Question:
What I am trying to do is if I place two objects [A and B] at certain positions, how can I find where C should be? The velocities are not the same. Object A's velocity is 30 m/s, Object B's is 20 m/s.
In the picture, I have drawn that the velocities are the same. It should give you a general idea of what I am trying to do, though.
I have been messing around with this, but I do not even know where to start.
Thank you in advanced to all of you who reply.
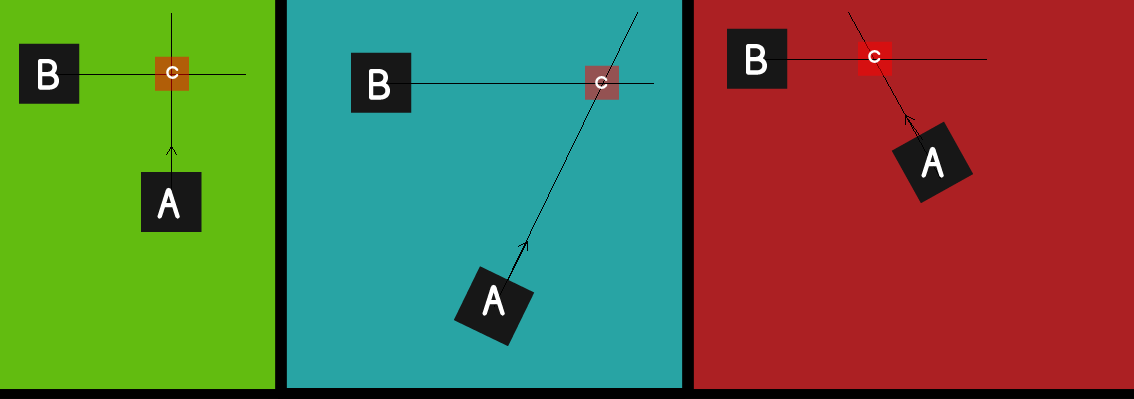
Answer: First, write two equations expressing the x position of each point at time t.
'''
xpos_a(t) = original_xpos_a + xvelocity_a * t
xpos_b(t) = original_xpos_b + xvelocity_b * t
'''
when the two points collide, their x positions will be equal. set xpos_a equal to xpos_b and solve for t.
'''
original_xpos_a + xvelocity_a * t = original_xpos_b + xvelocity_b * t
xvelocity_a * t - xvelocity_b * t = original_xpos_b - original_xpos_a
t * (xvelocity_a - xvelocity_b) = original_xpos_b - original_xpos_a
t = (original_xpos_b - original_xpos_a) / (xvelocity_a - xvelocity_b)
'''
there are three possible outcomes when you solve for t:
- 't = 0/0'- 't = [some nonzero number]/0'- 't = some real number'
Perform these same steps for Y (and Z, if the problem is three dimensional). Compare the t values from each dimension. There are four possible outcomes:
- - - -
If you end up in the final category, take the time of collision and plug it into the xpos_a, ypos_a, zpos_a functions to get the spatial coordinates of the collision.